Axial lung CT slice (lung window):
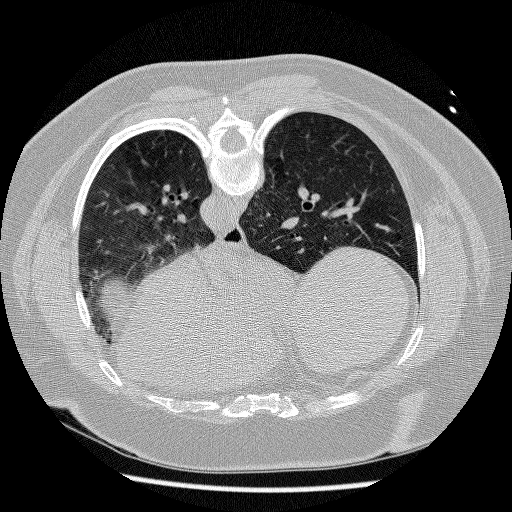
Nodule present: no